Field crop: maize
Growth stage: 2
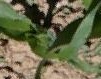
Species: maize